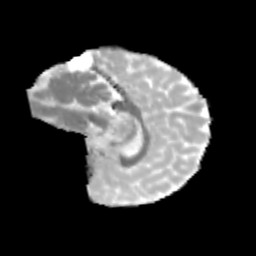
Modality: MD
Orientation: sagittal
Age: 10
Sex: male
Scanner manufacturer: siemens
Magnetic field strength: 3 T
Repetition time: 3.8 s
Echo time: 0.07 s